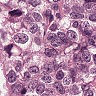
Metastatic tissue present: yes